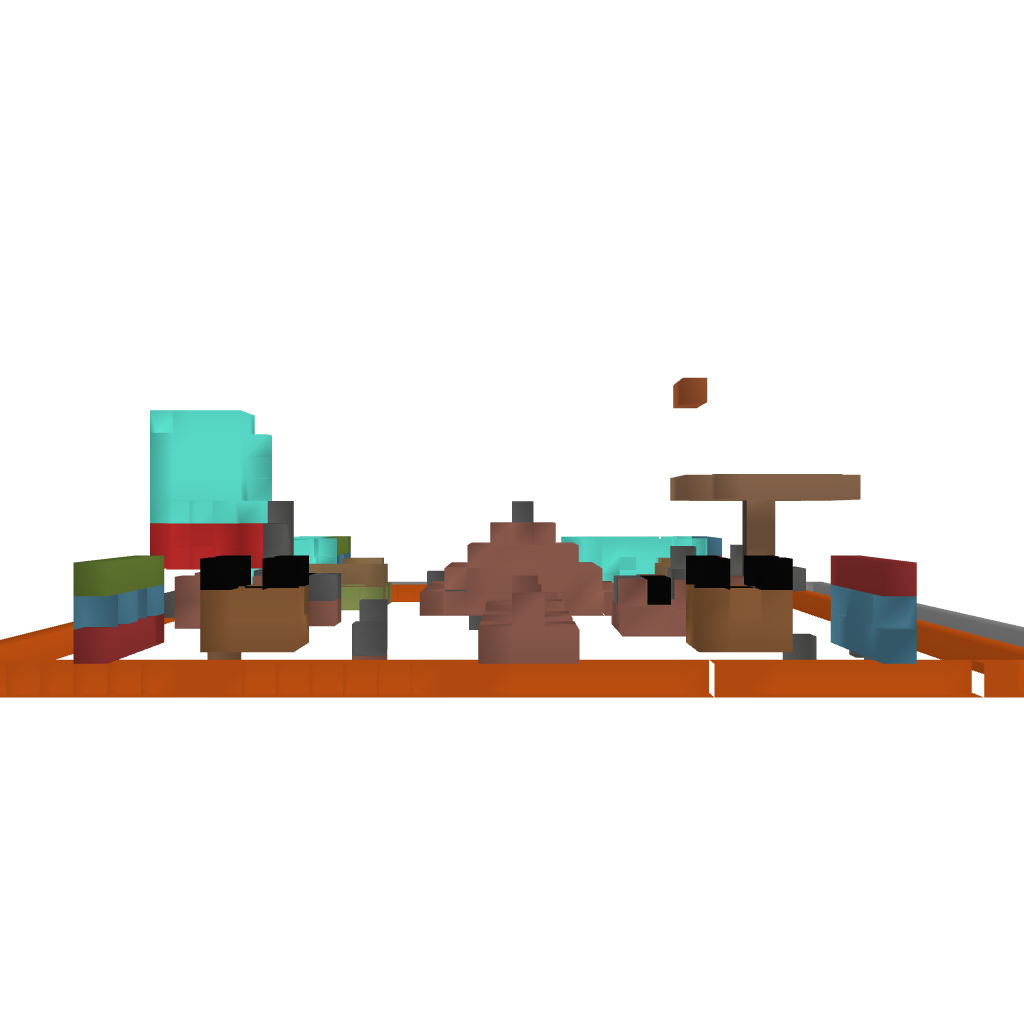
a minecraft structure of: GunFun